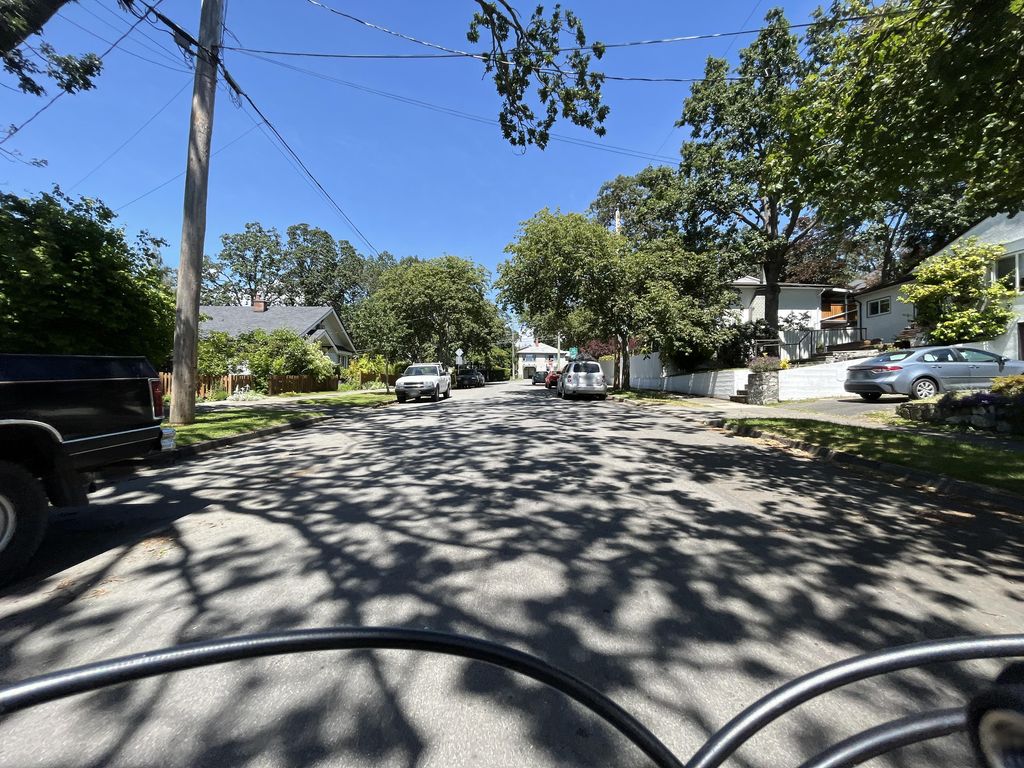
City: victoria